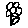
Label: flower